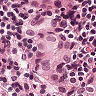
Metastatic tissue present: yes